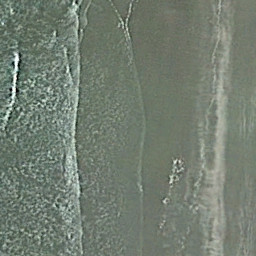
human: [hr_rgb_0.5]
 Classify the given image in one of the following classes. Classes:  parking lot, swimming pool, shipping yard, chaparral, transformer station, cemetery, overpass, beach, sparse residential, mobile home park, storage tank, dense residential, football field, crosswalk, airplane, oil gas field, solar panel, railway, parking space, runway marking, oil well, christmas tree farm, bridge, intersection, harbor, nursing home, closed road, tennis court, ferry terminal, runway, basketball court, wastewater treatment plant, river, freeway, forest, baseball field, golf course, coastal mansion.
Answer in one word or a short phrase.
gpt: beach